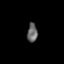
Tissue: skin
Cell type: Others
Senescence score: 0.6815
Nuclear area (px): 187
Mean DAPI intensity: 102.257